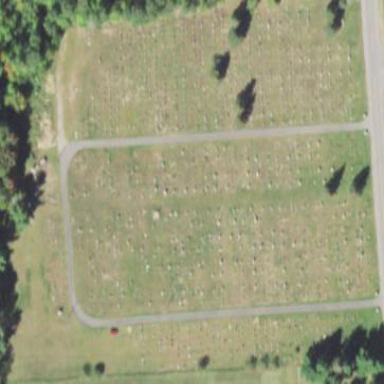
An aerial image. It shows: Cemetery.